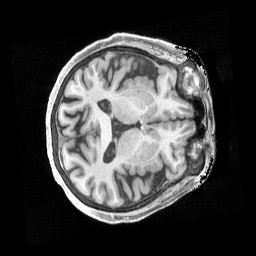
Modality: T1w
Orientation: axial
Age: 66
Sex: female
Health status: healthy
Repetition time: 2.4 s
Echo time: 0.00222 s